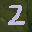
Label: 2